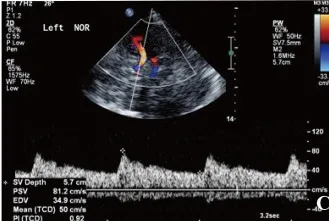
TCCD (C) The flow velocity of the left MCA was normal in the neutral position.
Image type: radiology (ultrasound)